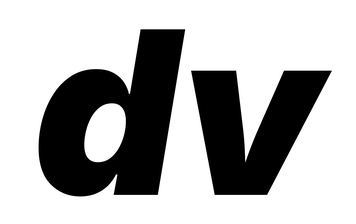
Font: Inter-Italic_Black_Italic